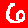
Digit: 6